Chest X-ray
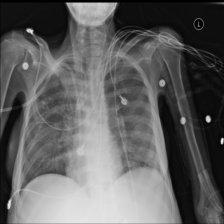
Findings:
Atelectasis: negative
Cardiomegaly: negative
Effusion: negative
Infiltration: positive
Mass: negative
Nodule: negative
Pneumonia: negative
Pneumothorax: negative
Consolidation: negative
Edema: negative
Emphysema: negative
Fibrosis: negative
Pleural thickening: negative
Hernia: negative